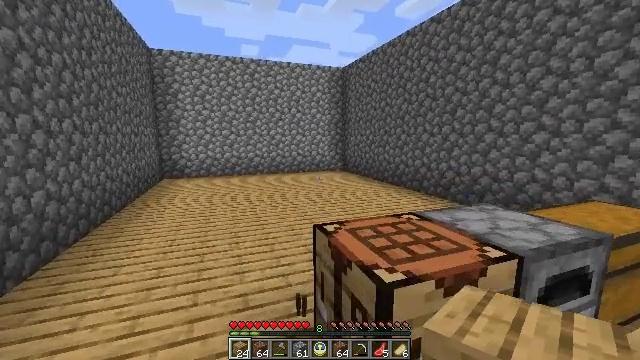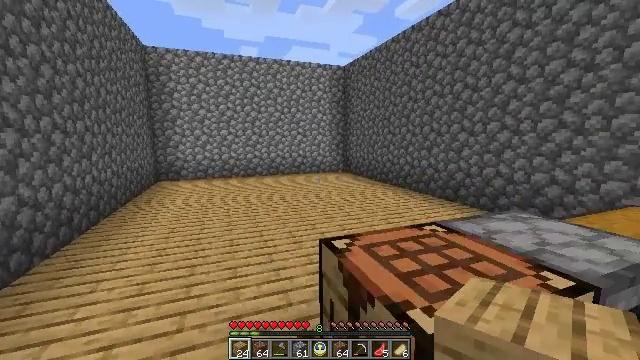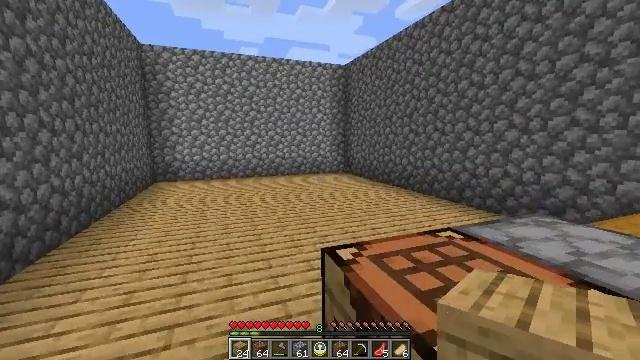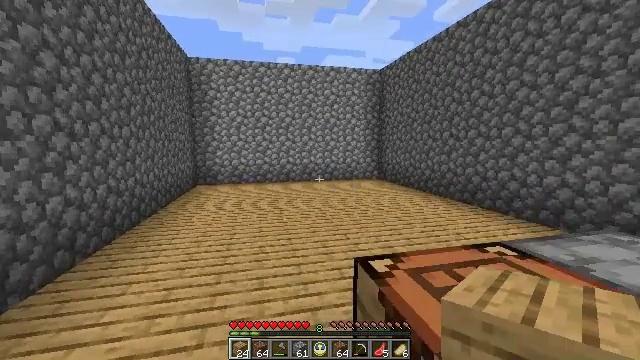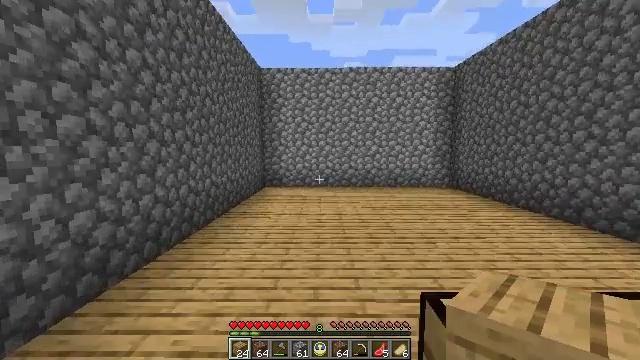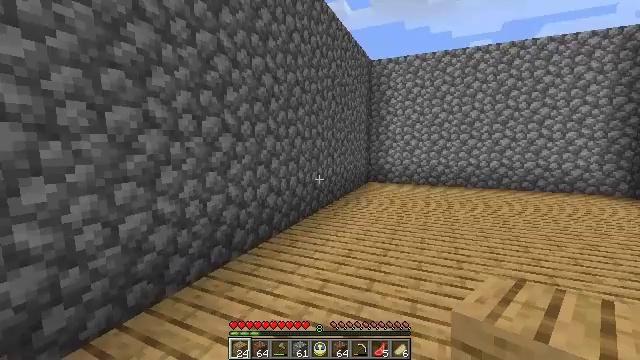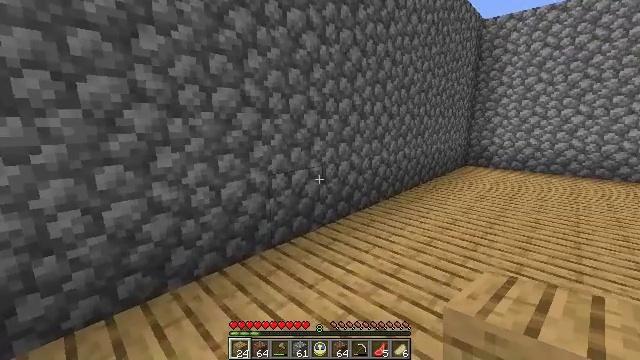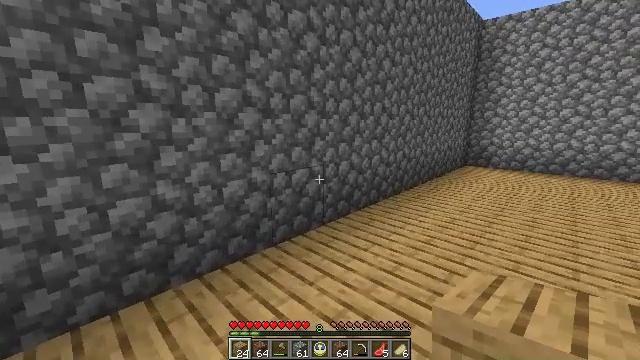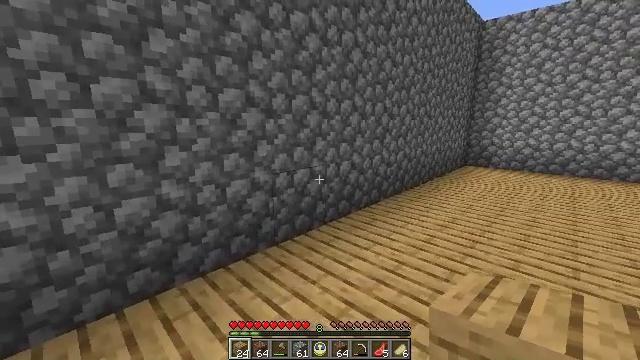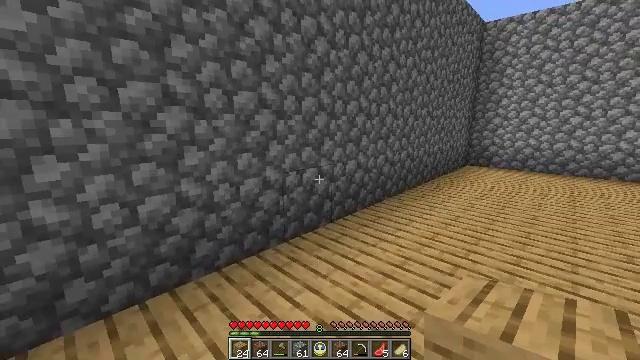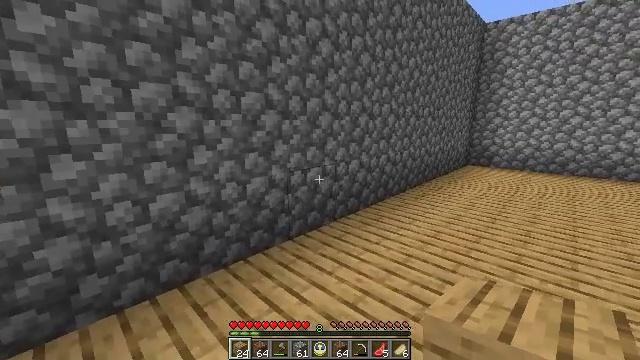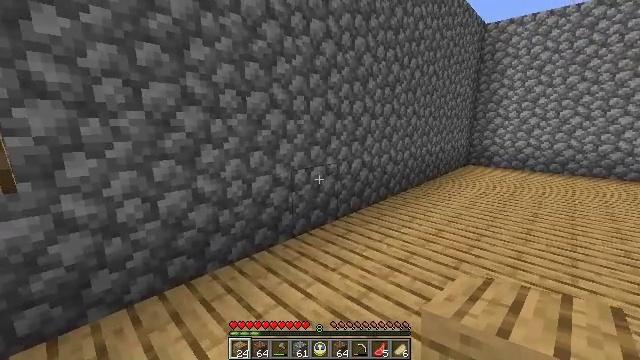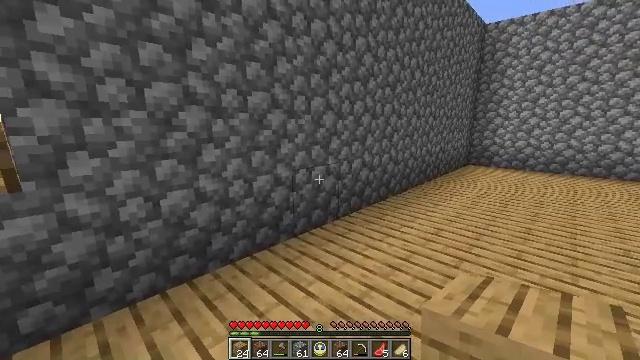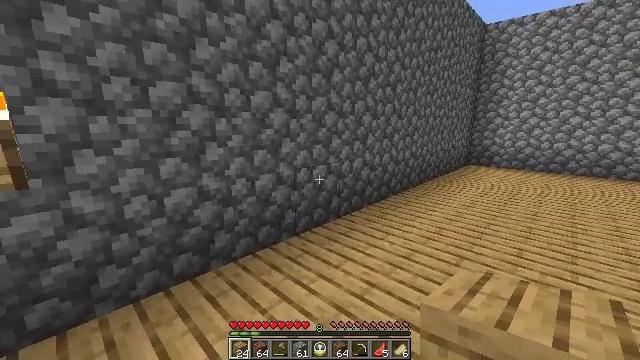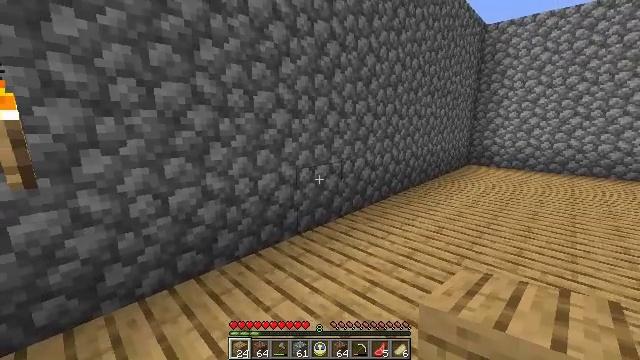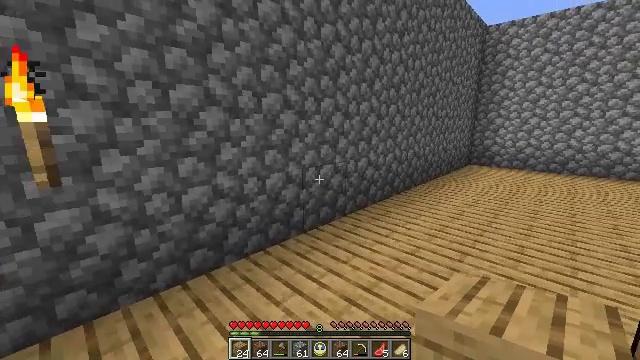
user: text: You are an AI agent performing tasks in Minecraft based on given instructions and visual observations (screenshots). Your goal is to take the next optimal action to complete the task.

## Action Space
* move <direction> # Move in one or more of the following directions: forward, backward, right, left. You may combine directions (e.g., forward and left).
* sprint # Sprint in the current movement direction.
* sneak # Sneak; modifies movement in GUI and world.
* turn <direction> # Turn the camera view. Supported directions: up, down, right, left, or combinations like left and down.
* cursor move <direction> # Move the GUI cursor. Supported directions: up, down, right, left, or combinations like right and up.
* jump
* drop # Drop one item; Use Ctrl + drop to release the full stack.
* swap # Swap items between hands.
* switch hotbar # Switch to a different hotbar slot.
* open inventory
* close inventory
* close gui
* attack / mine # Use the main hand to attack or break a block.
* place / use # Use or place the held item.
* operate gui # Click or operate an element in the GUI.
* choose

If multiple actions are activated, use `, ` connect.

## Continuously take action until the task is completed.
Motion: motion action
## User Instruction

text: Mine the spruce door to collect it.
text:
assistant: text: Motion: move forward
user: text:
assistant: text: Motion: move forward
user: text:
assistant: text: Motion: move forward, turn left and up
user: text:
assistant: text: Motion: move forward, turn left and up
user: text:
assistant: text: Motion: turn left and down
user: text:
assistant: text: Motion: move back, turn left and down
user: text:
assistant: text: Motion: move back
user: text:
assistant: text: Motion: move back
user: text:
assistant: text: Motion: move back
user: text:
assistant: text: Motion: move back and move right
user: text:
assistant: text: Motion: move back and move right
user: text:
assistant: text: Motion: move back and move right
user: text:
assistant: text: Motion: move back and move right
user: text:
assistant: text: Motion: move back and move left
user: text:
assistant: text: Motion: move back and move left
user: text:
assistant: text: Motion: move back and move left
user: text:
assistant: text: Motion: move left
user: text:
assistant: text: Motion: move left
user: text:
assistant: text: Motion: move left
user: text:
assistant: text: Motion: move left
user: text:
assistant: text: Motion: move right
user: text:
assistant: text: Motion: move back and move right, turn left
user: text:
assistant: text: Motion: move back and move right, turn left and up
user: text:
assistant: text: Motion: move back and move right, turn left and up
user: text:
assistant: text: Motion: move back and move right, turn left and up
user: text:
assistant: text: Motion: turn left
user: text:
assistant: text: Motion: turn left
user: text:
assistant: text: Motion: turn left
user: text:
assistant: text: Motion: move back, turn left
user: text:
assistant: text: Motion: move back, turn left